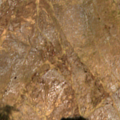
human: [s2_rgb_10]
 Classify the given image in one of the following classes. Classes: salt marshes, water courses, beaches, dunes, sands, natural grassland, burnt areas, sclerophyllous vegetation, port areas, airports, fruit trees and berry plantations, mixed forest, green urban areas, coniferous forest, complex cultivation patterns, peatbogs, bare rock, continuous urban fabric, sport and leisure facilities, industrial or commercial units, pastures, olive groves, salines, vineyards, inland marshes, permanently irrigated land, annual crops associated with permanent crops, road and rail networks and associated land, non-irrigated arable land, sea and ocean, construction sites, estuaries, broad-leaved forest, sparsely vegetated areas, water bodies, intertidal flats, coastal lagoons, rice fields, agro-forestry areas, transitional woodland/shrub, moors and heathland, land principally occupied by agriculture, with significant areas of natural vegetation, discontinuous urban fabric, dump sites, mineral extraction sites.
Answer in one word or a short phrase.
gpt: sparsely vegetated areas